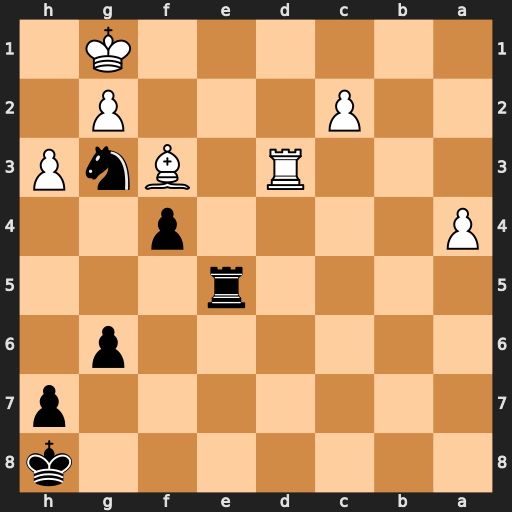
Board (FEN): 7k/7p/6p1/4r3/P4p2/3R1BnP/2P3P1/6K1
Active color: b
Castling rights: -
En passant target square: -
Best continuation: Re1+ Kf2 Rf1#